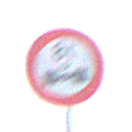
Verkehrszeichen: TatsaechlicheAchslast
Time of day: Midday
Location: Outdoor (Suburban)
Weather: Overcast
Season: NotSpecified
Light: Natural